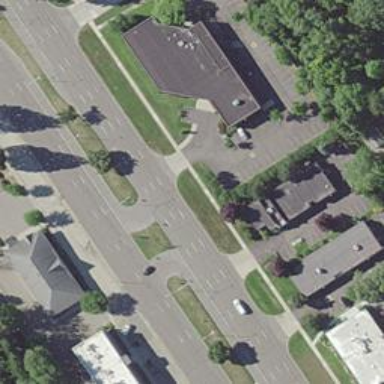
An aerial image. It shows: Footway along the road.